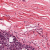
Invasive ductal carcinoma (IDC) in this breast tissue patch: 0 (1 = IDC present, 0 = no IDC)